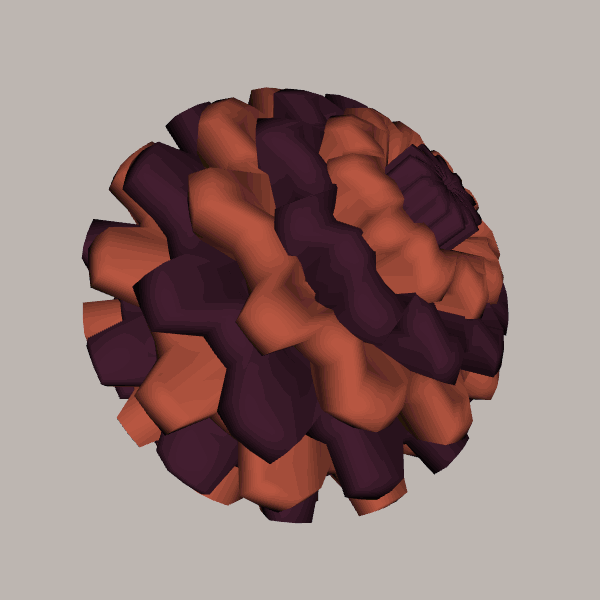
Background: light